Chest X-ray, AP view. Patient: 58 years old, sex M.
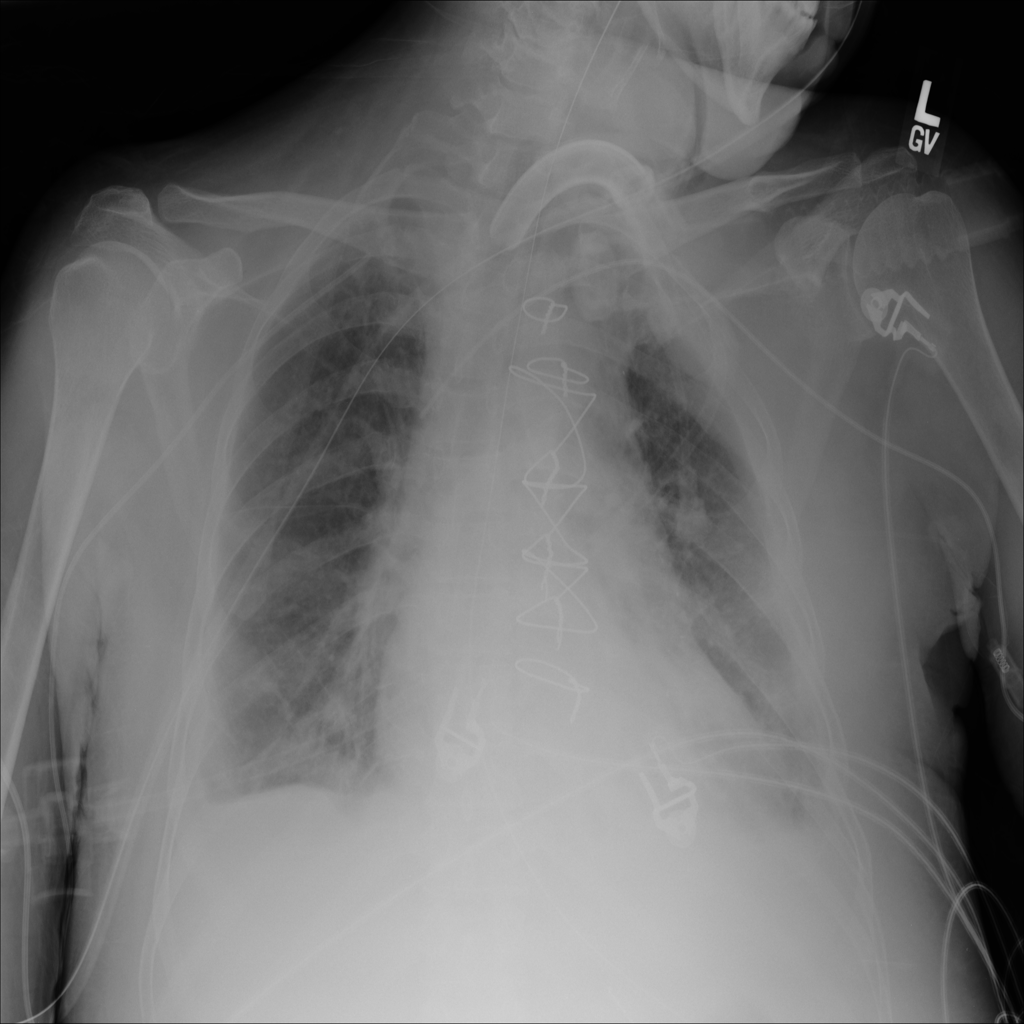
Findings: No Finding